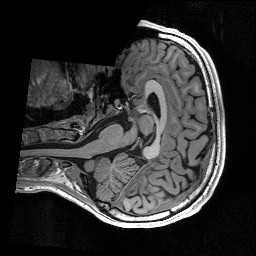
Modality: T1w
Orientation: axial